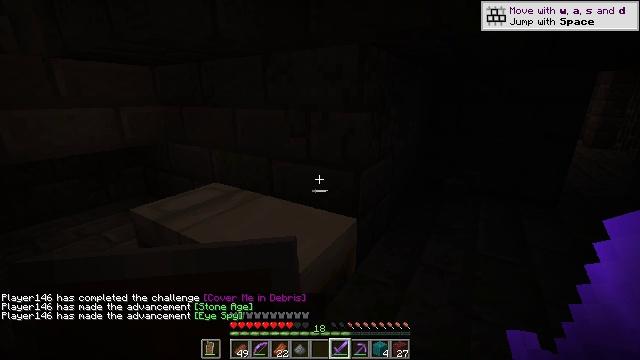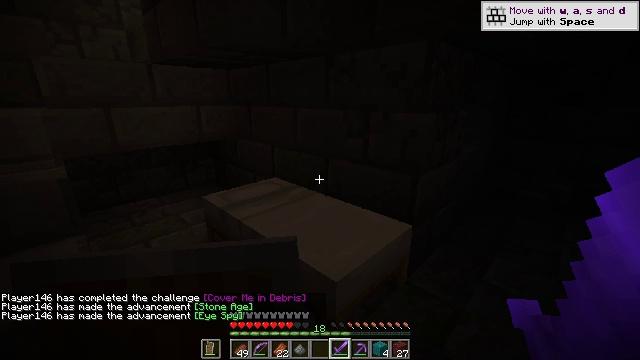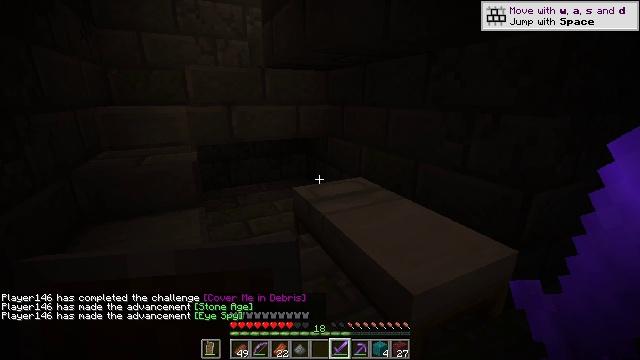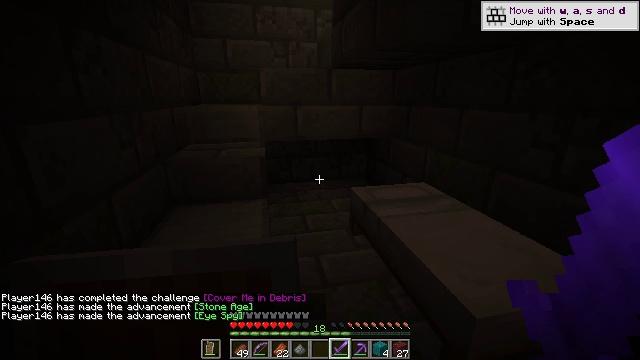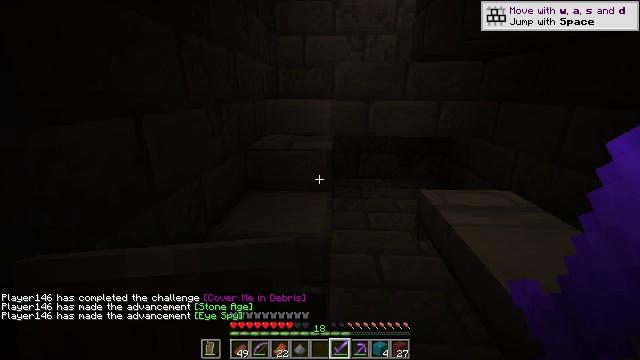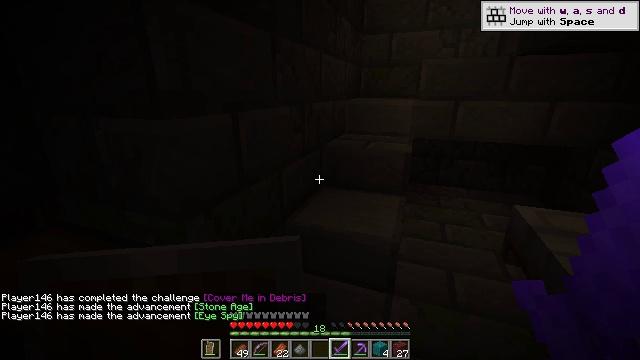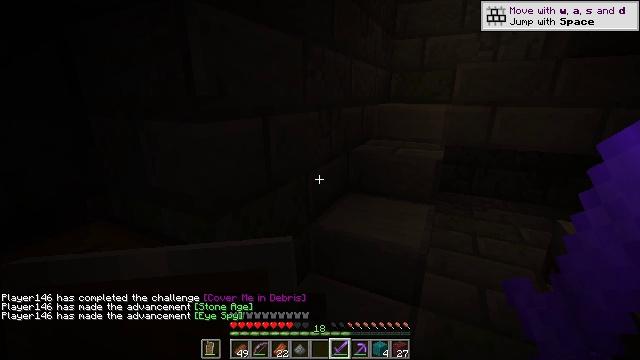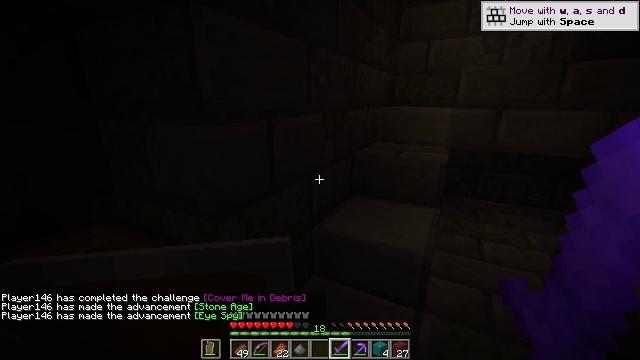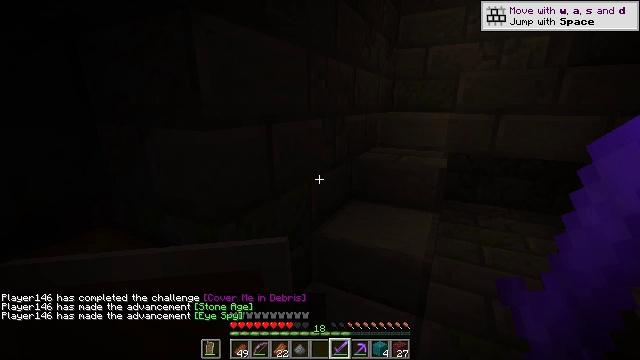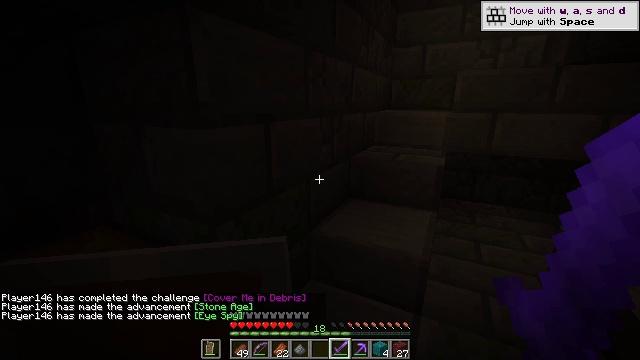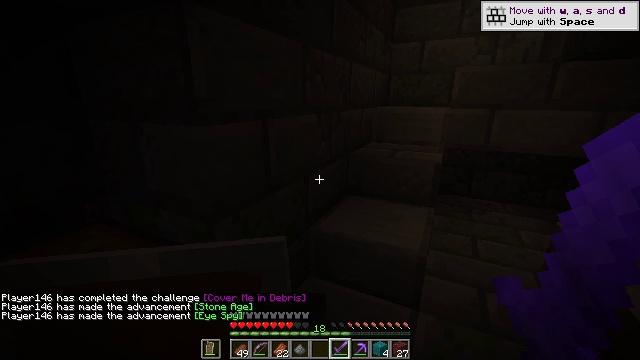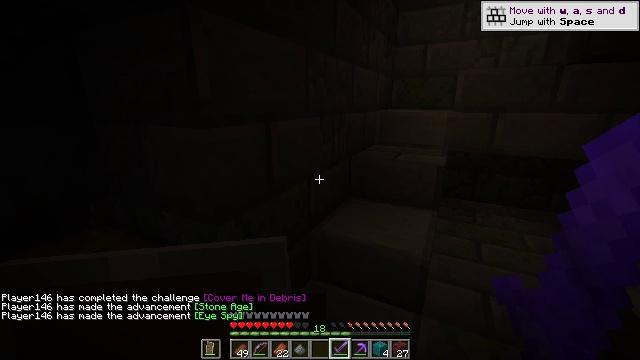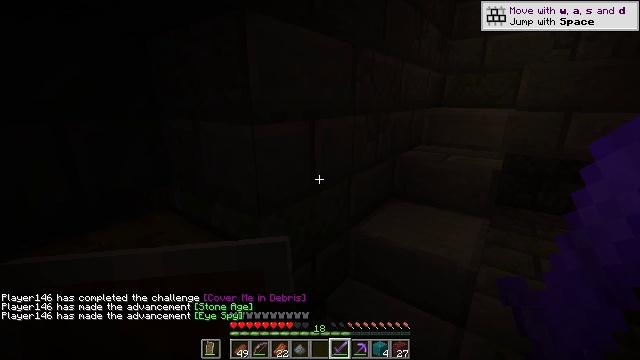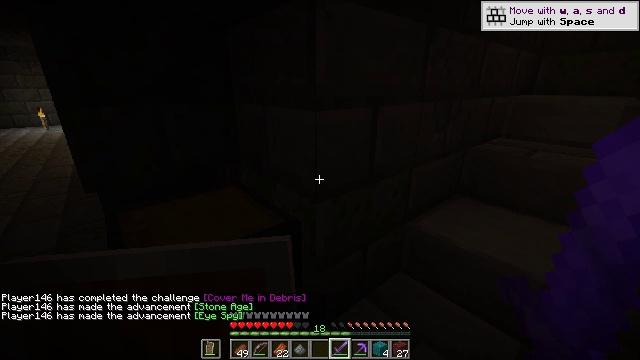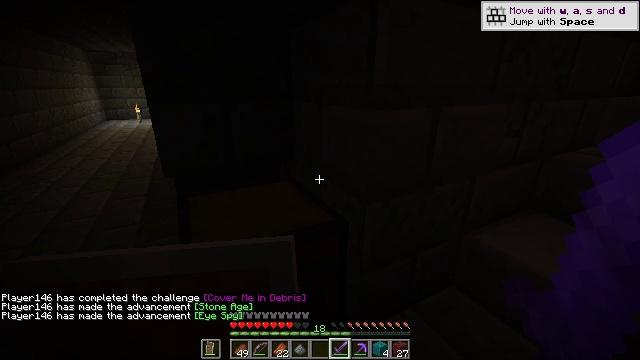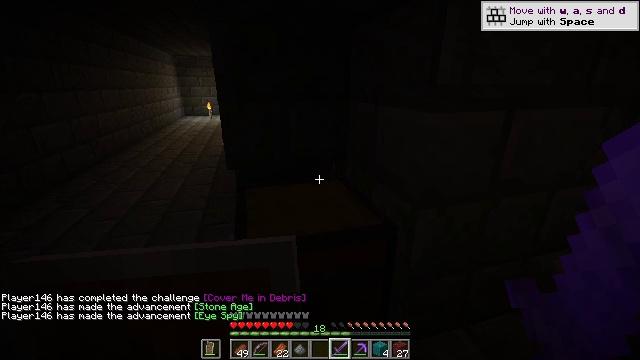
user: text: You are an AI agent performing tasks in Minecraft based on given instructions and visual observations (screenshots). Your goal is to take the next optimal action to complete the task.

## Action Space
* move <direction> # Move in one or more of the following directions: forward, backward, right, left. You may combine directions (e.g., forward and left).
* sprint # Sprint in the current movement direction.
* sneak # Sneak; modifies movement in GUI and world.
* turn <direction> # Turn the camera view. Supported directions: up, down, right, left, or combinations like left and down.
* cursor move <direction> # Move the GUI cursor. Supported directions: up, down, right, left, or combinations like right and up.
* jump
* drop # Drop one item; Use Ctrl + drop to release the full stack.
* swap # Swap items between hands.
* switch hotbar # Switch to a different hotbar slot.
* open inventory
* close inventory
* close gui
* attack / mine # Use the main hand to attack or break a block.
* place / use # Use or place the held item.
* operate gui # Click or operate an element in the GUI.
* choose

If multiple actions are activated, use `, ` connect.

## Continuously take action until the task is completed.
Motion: motion action
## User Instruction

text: Retrieve the stone bricks from an old building.
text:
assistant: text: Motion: turn left
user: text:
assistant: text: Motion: turn left
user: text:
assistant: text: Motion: turn left
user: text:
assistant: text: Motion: turn left and down
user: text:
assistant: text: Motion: turn left
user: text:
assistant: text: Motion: turn left and up
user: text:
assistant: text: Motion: no_op
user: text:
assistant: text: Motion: turn up
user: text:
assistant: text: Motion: no_op
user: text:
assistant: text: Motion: no_op
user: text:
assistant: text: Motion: no_op
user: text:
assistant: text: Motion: turn left
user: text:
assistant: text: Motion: turn left and down
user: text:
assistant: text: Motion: turn left
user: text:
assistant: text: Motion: turn left
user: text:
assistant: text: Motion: turn left
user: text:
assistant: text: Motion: turn left and up
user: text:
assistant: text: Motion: turn left
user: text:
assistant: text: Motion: turn left
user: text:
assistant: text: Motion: no_op
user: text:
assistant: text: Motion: no_op
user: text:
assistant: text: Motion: no_op
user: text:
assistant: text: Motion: no_op
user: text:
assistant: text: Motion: no_op
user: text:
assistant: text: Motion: no_op
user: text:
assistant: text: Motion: turn left
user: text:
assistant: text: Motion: turn left
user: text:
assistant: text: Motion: turn left
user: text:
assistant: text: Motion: turn left
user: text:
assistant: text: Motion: turn left